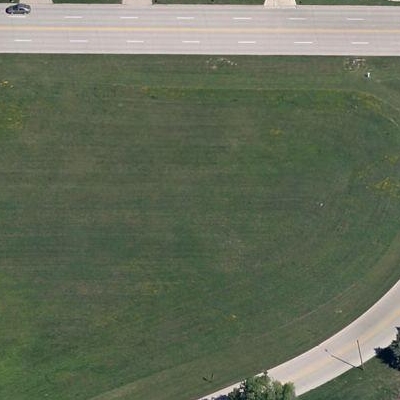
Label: aGrass